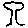
Label: tree